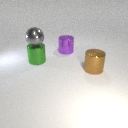
large purple metal cylinder behind large green metal cylinder